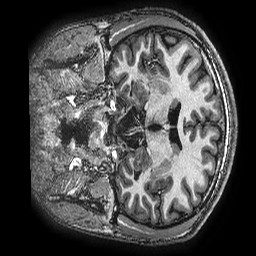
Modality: T1w
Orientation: coronal
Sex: male
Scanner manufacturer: ge
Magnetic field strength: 3 T
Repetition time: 0.00766 s
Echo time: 0.003476 s